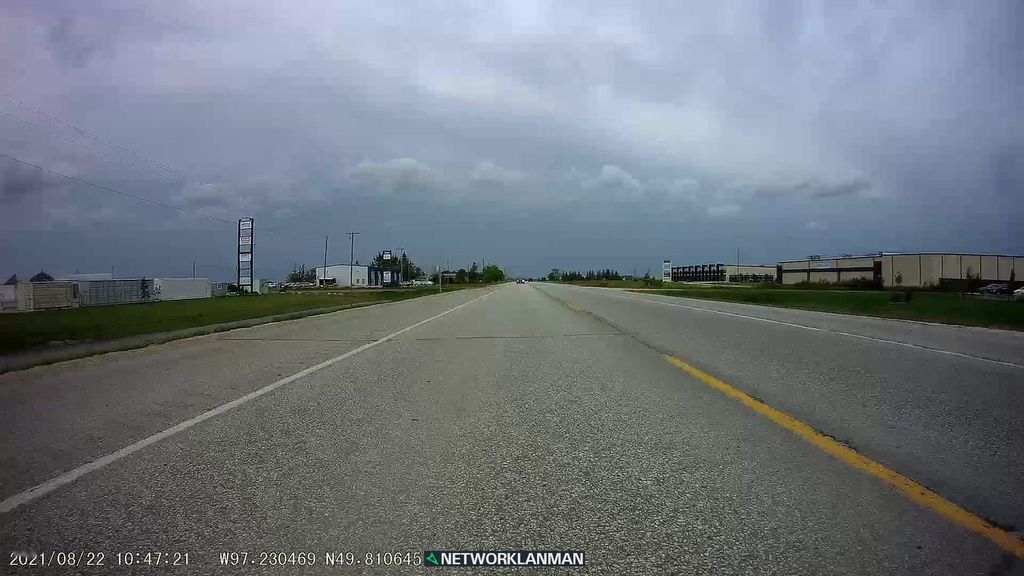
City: winnipeg